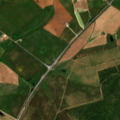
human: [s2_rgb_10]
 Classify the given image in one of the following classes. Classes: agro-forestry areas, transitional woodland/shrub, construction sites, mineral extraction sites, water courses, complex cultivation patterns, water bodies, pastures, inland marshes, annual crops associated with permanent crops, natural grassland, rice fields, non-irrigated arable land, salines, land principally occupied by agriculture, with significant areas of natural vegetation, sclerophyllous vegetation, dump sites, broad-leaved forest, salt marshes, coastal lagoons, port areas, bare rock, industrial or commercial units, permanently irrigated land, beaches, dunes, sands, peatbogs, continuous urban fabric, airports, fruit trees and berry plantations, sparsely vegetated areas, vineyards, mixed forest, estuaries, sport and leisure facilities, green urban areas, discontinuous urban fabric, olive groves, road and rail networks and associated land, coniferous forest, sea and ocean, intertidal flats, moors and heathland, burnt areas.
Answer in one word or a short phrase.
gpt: non-irrigated arable land, olive groves, transitional woodland/shrub